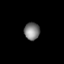
Tissue: lung
Cell type: Endothelial cells
Senescence score: 0.6538
Nuclear area (px): 264
Mean DAPI intensity: 126.402